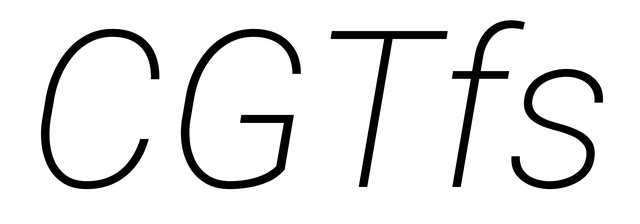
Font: Roboto-Italic_ExtraLight_Italic